Question: I am not able to import '.ifc' files in Blender. When I try to import an '.ifc' file, Blender goes unresponsive.
I am using 'Mac OS X ver 10.10.2'. Python ver is 'Python 2.7.6'. Blender ver is 'Blender 2.73a'
I see that the 'http://ifcopenshell.org/ifcblender.html' shows the message under OS X: "Users are advised to use a 32bit Blender and IfcOpenShell on OSX if possible"
I have installed the but get a variety of errors including an architecture error.

I have gone to <URL> and selected 'IfcBlender for Blender 2.73 64bit OS X'.
I attempted to use the importer to import the files via Install the Blender add-on by clicking on 'File > User Preferences > Add-ons > Install from File'. I select the files, but 'Import-Export: IfcBlender' does not show under the import/exports to check off.
Then I copied the downloaded 'io_import_scene_ifc' to the path '/Applications/blender.app/Contents/Resources/2.73/scripts/addons' via 'cp -r io_import_scene_ifc /Applications/blender.app/Contents/Resources/2.73/scripts/addons' in the terminal. Now the 'Import-Export: IfcBlender' shows, and I can enable it on the import/exports. Once I check off, then '.ifc' shows under 'file > import'
When I attempt to select an .ifc file to import, Blender becomes unresponsive. The file I am trying to import is only 25MB on my local system.
I do not know what 'IfcOpenShell-python for python 2.7 64bit OS X' from <URL>.
Any idea how to get Blender to import ifc formats?
I attempted to load a '.ifc' that was about '5k' in size and it loaded fine. Opening the '25MB' file still hangs. Is there a recommended file size not to exceed for Blender?
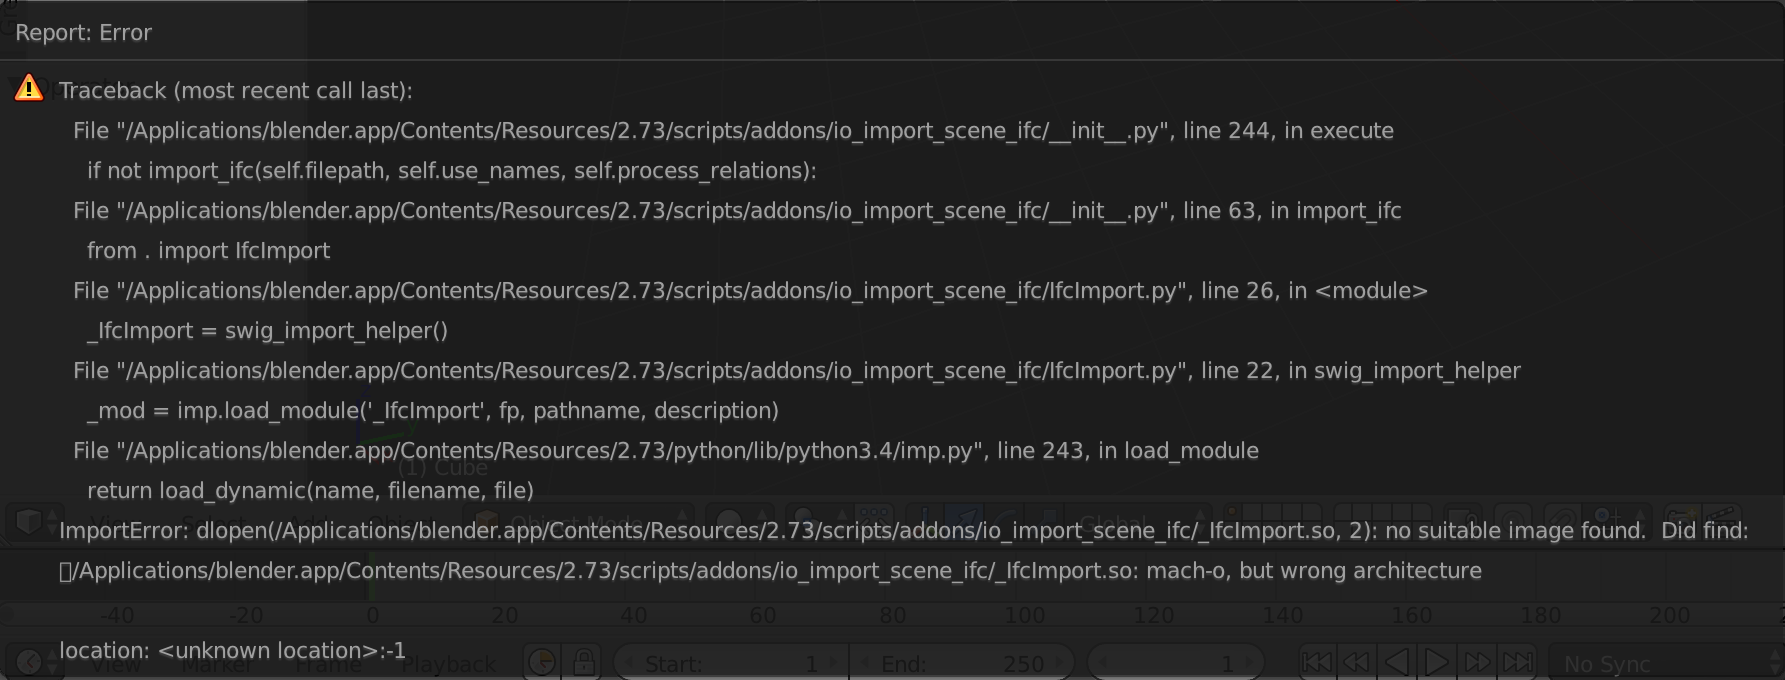
Answer: If anyone runs into similar problems installing the ifc importer, this is how I resolved:
Copied the downloaded 'io_import_scene_ifc' to the path '/Applications/blender.app/Contents/Resources/2.73/scripts/addons' via 'cp -r io_import_scene_ifc /Applications/blender.app/Contents/Resources/2.73/scripts/addons' in the terminal.
Now the 'Import-Export: IfcBlender' shows, and I can enable it on the import/exports. Once I check off, then .ifc shows under 'file > import'